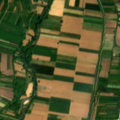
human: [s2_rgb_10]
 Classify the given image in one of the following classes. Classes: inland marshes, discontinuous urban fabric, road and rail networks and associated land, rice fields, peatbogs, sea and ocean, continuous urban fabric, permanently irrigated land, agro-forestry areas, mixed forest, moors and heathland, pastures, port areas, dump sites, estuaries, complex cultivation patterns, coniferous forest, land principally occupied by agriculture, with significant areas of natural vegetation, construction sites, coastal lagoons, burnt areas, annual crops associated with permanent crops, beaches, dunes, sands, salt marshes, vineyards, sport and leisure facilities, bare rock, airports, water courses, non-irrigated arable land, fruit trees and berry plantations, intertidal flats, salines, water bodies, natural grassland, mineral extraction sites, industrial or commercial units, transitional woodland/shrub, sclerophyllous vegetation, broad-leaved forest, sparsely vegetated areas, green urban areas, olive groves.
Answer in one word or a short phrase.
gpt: non-irrigated arable land, complex cultivation patterns, land principally occupied by agriculture, with significant areas of natural vegetation